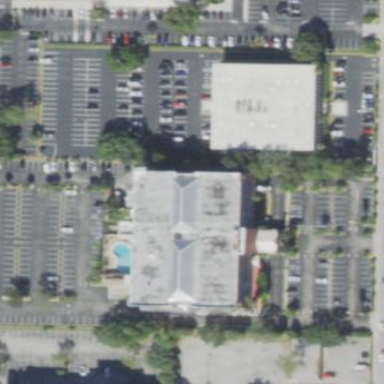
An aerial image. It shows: Hotel building.